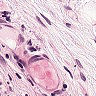
Metastatic tissue present: no